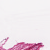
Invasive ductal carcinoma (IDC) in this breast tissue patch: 0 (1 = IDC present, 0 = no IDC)